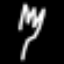
Label: fork